Interaction volume radius: 5 \u00c5
Interaction volume height: 20 \u00c5
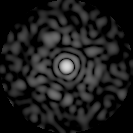
Disorder parameter: 0.8257